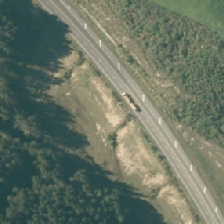
Land cover: low_producing_grassland